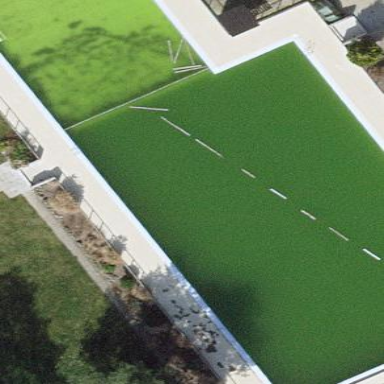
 perfect for swimming and other water activities."